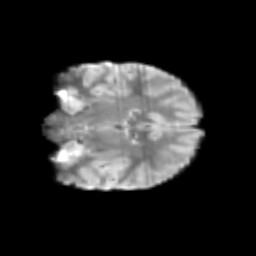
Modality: T2w
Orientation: coronal
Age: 9
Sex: female
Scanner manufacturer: siemens
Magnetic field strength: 3 T
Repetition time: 3.8 s
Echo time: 0.07 s